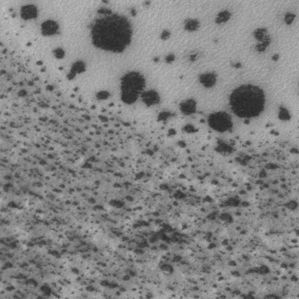
Label: frost